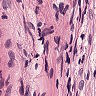
Metastatic tissue present: no